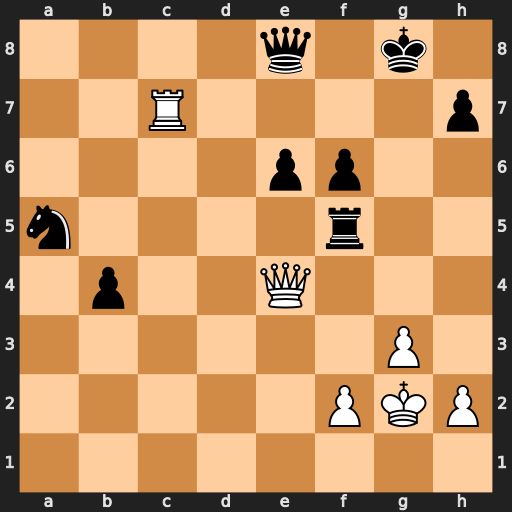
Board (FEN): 4q1k1/2R4p/4pp2/n4r2/1p2Q3/6P1/5PKP/8
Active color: w
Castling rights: -
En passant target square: -
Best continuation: g4 Nc4 gxf5